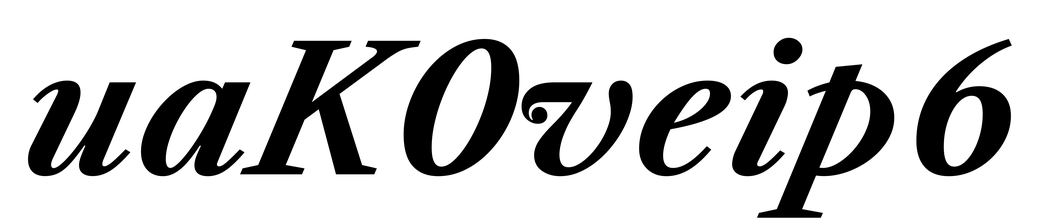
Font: LibreCaslonText-Italic_Bold_Italic